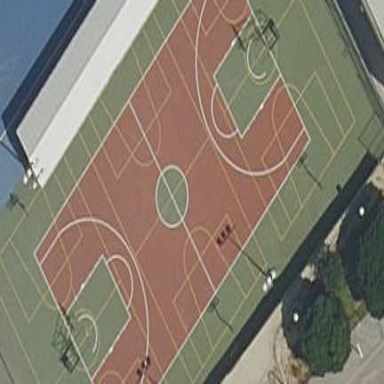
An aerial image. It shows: Soccer pitch designated for leisure and sports activities.